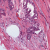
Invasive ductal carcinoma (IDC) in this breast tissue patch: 1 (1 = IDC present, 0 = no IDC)